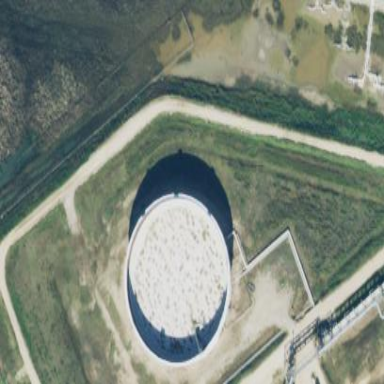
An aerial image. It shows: Storage tank which is man-made.